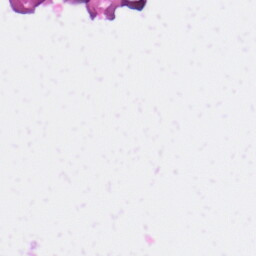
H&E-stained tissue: Skin